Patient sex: F
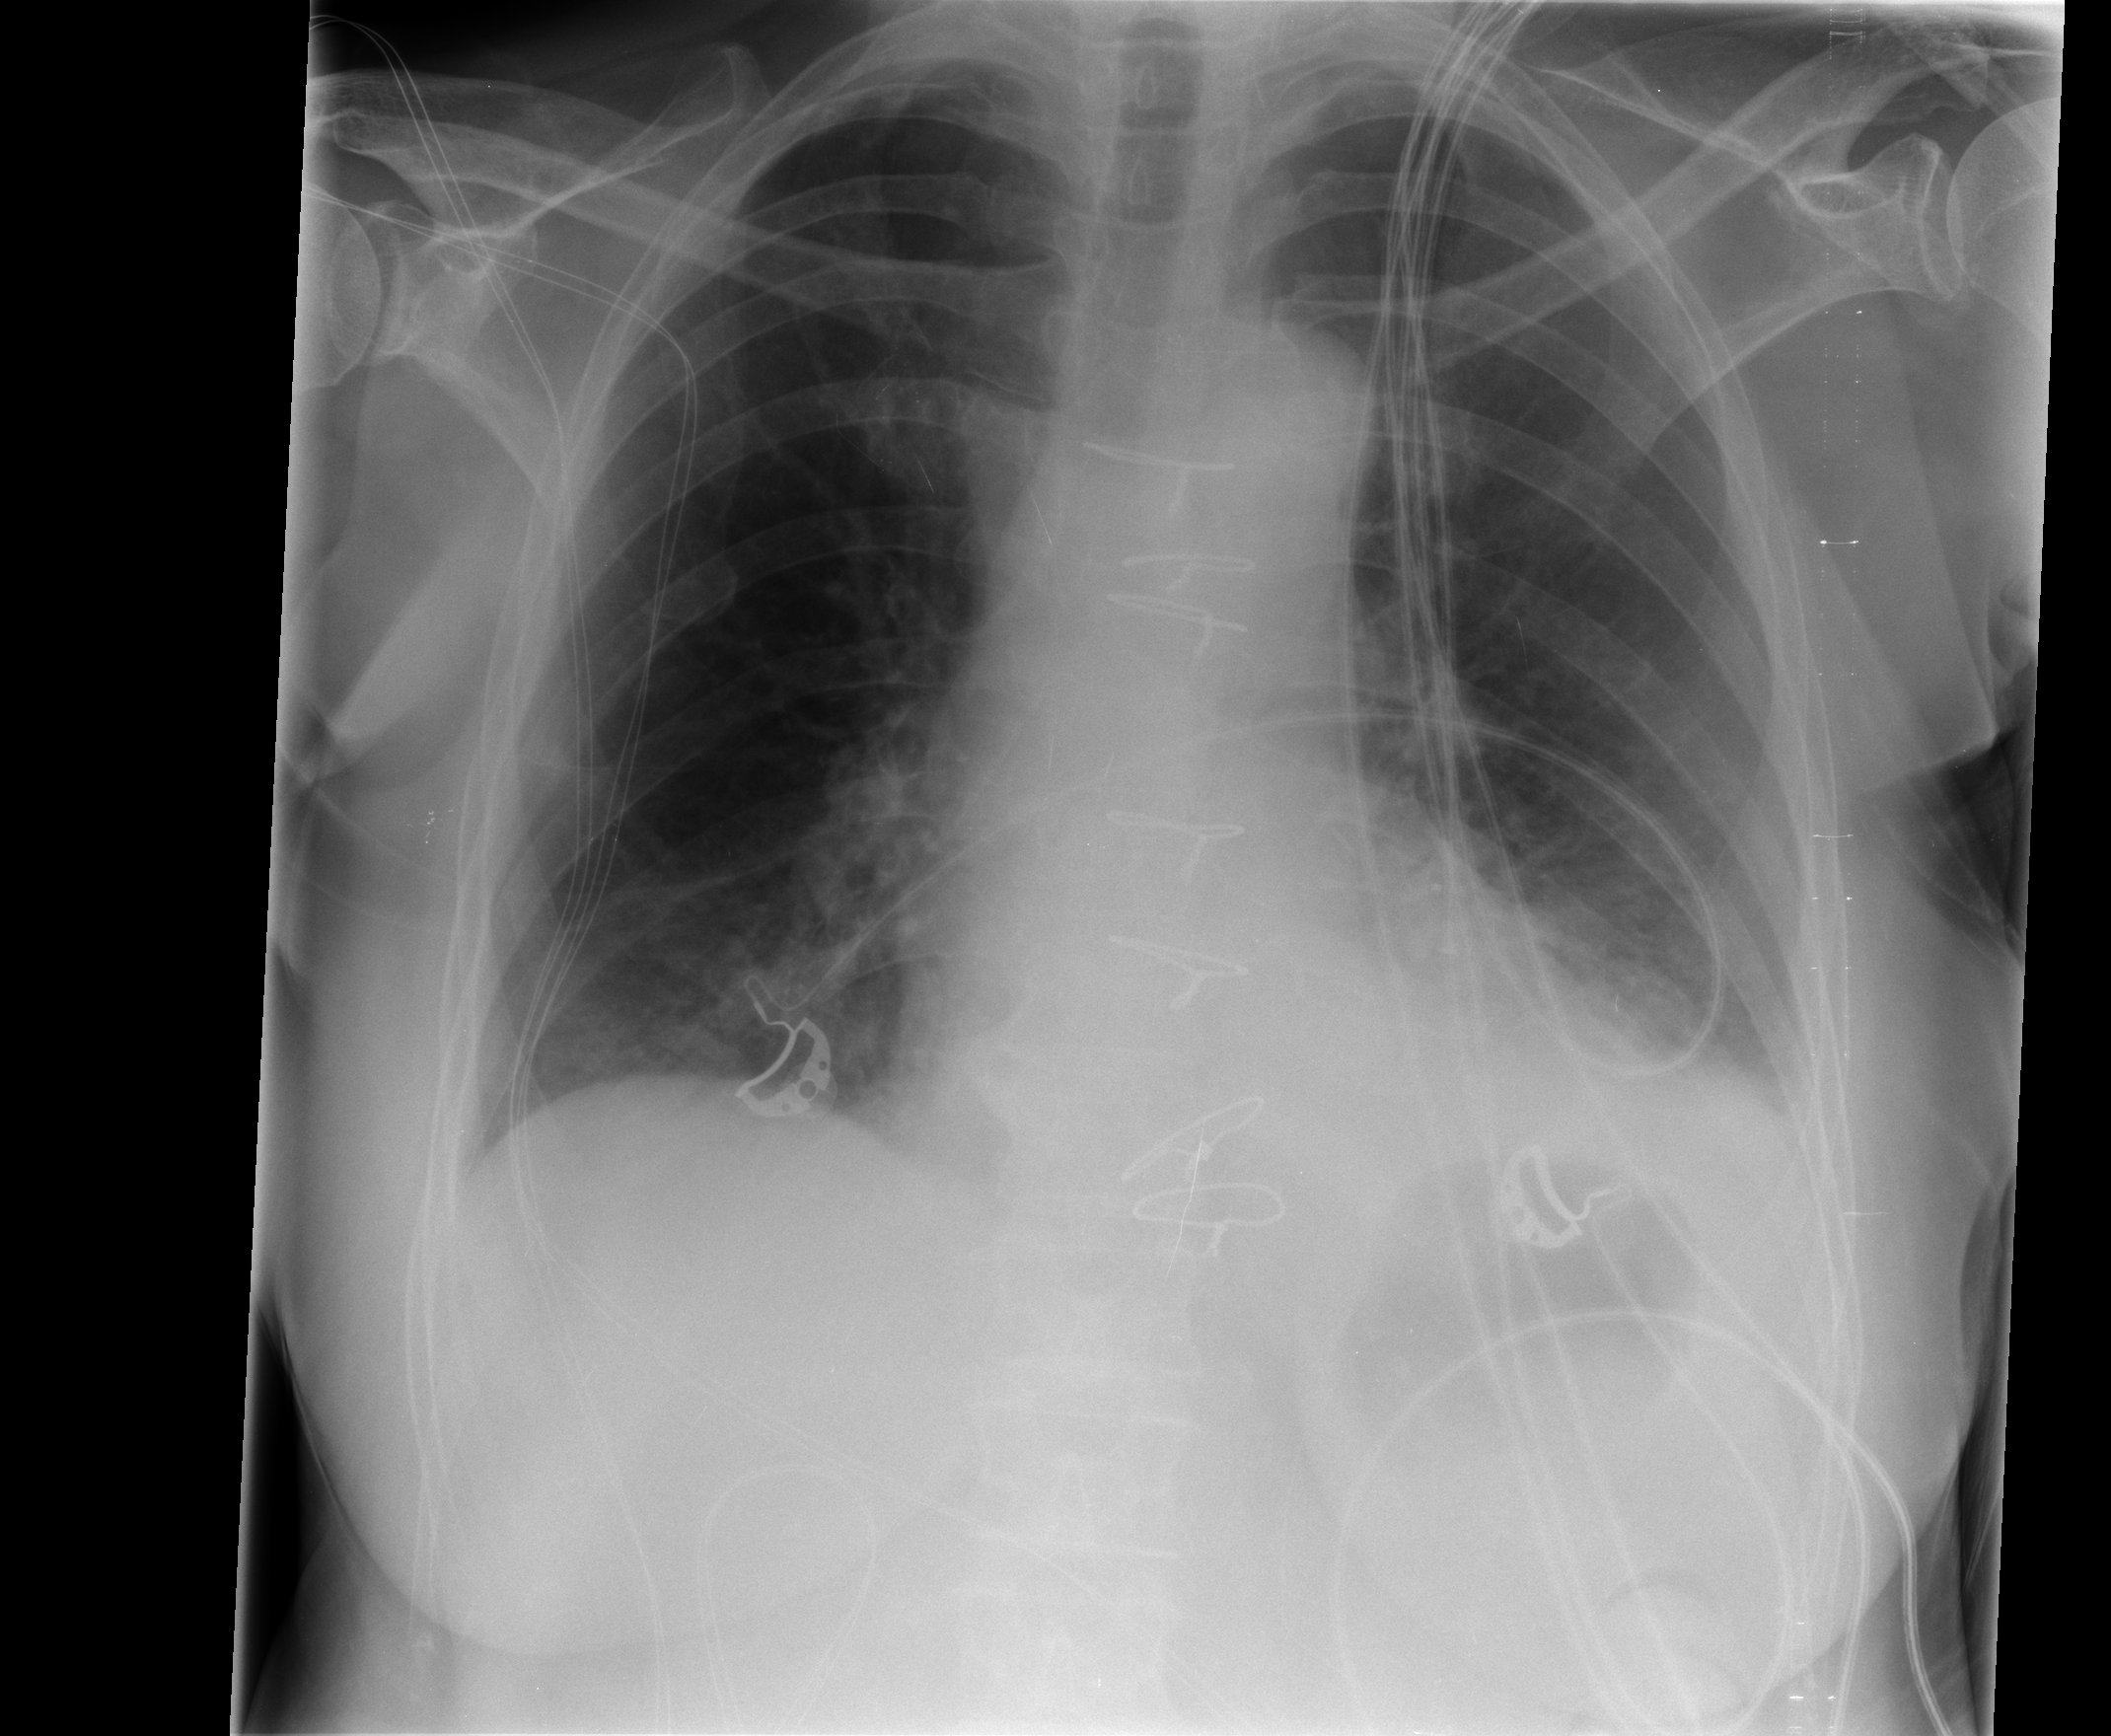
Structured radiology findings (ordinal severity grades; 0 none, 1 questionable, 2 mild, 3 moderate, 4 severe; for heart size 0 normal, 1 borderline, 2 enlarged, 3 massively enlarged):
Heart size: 1
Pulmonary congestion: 0
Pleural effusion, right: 0
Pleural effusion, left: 2
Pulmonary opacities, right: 0
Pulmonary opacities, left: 0
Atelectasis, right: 1
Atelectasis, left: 2